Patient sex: F
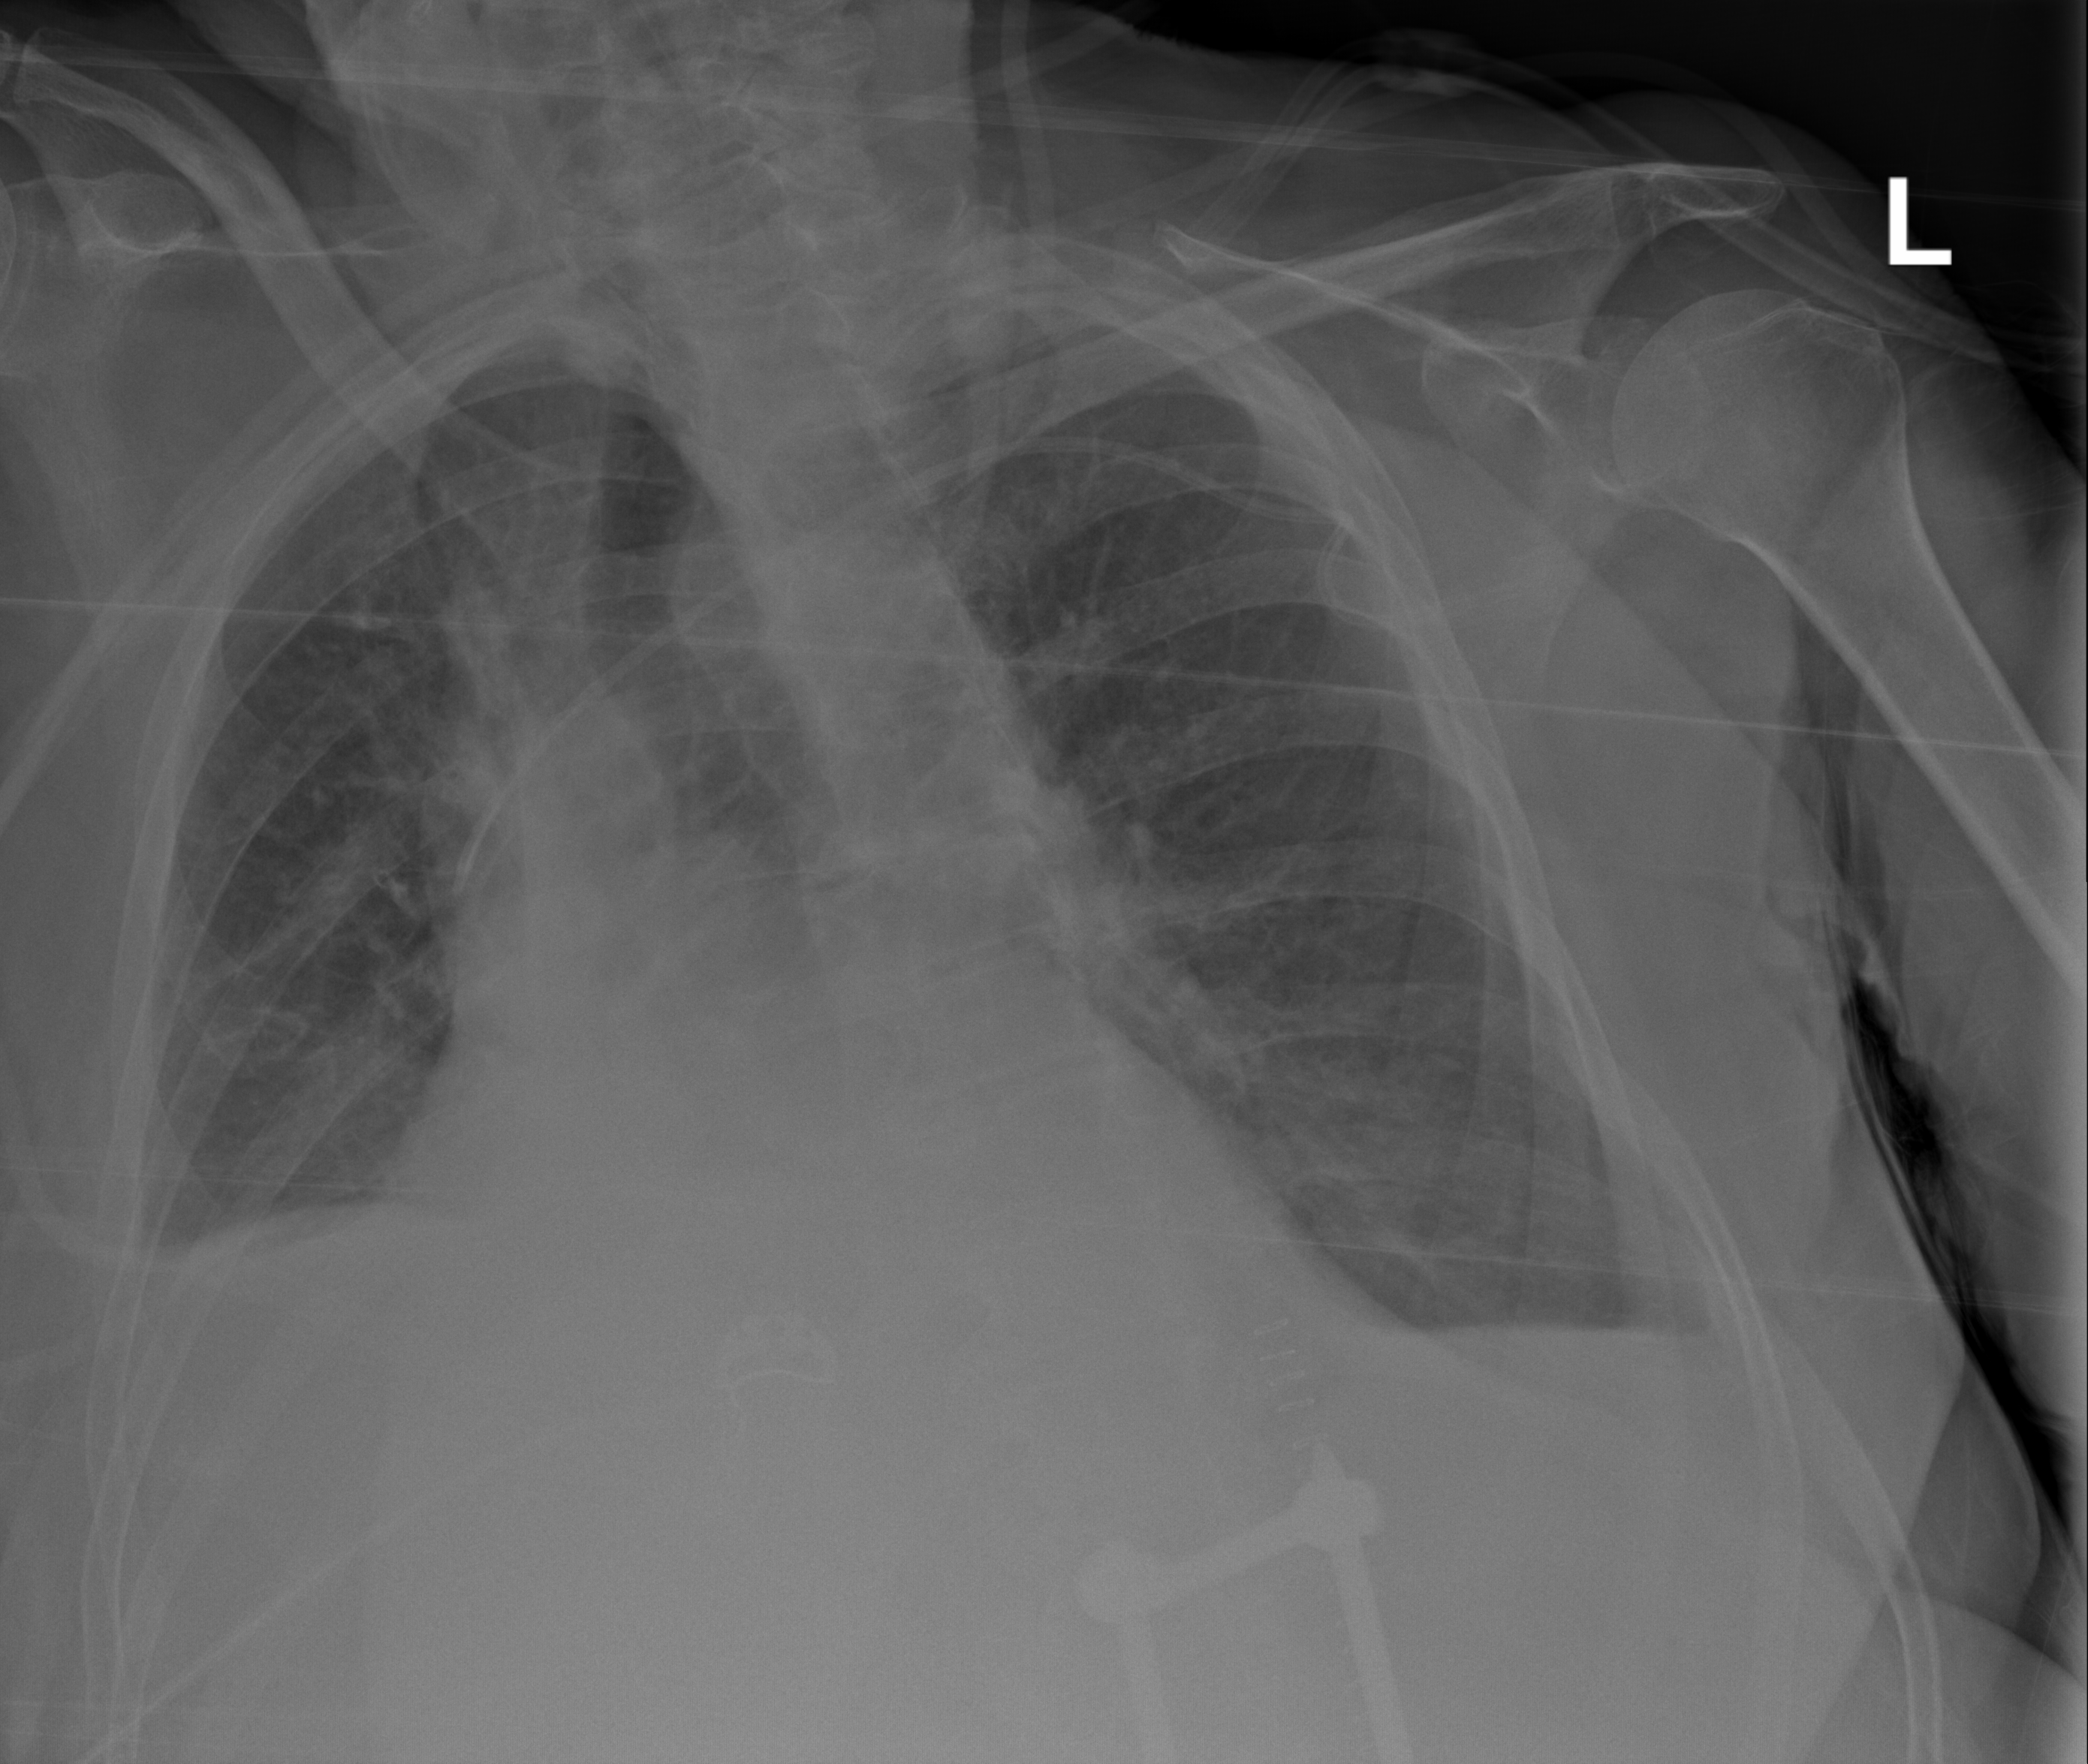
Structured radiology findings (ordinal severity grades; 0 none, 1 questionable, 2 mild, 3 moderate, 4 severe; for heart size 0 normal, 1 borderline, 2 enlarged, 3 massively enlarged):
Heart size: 2
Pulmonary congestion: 2
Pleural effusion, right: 2
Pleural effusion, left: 2
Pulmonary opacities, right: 1
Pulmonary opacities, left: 1
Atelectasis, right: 2
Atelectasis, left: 2